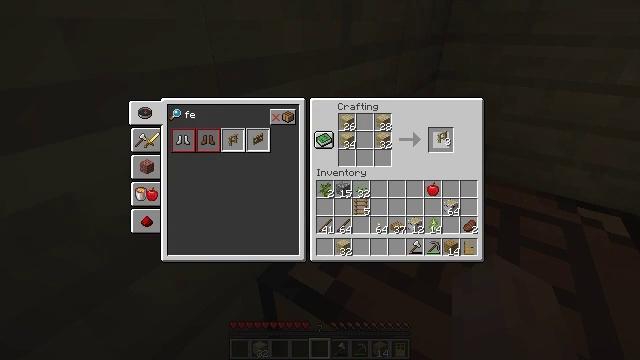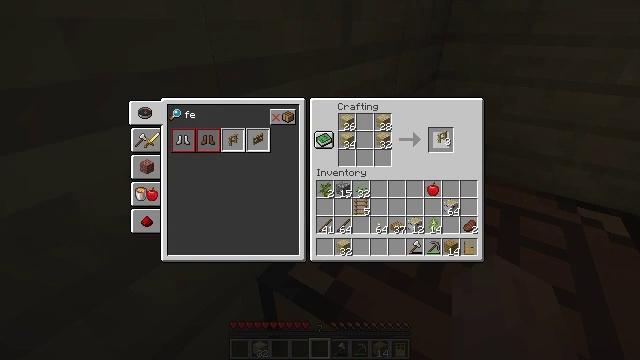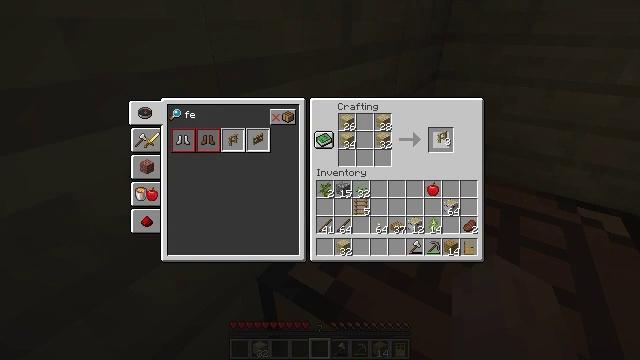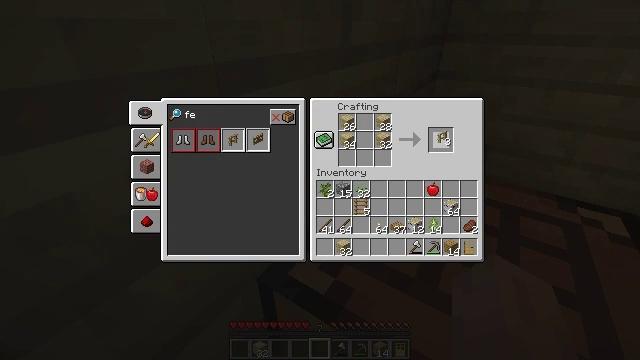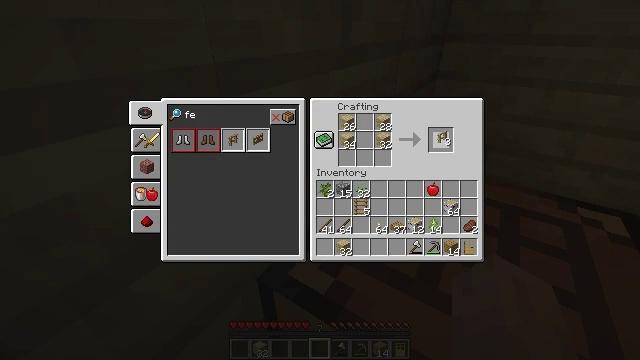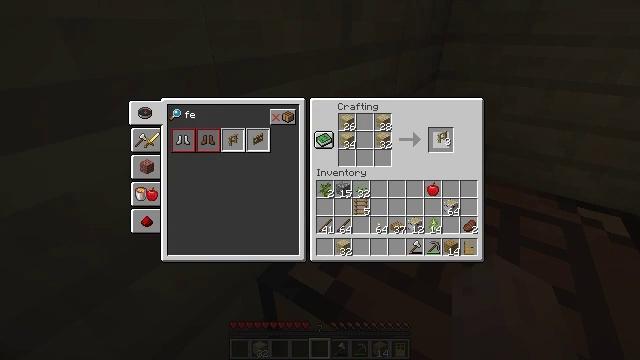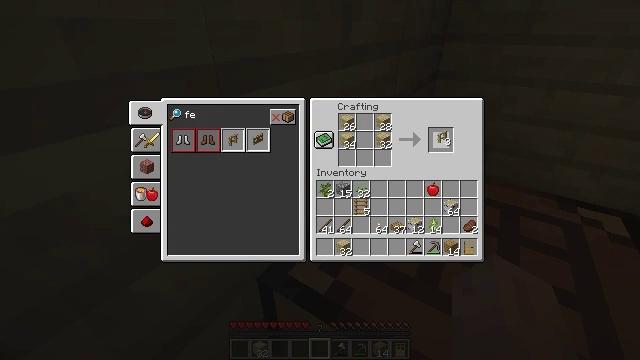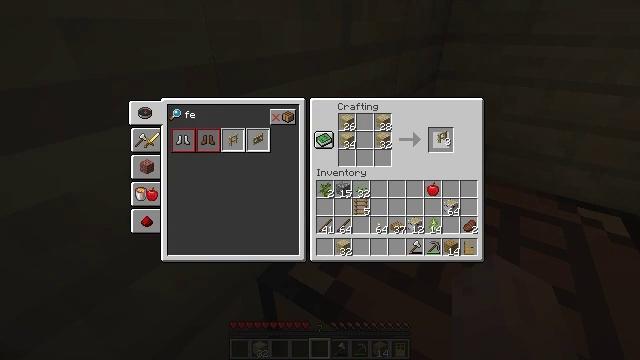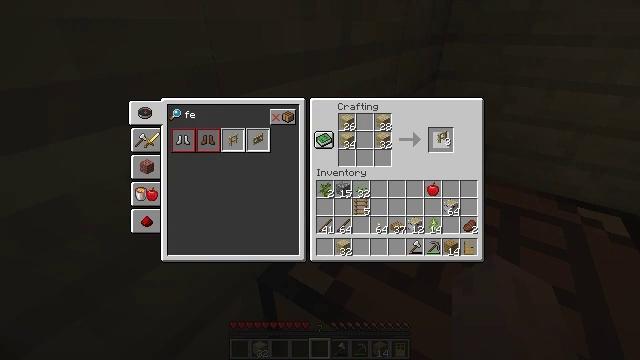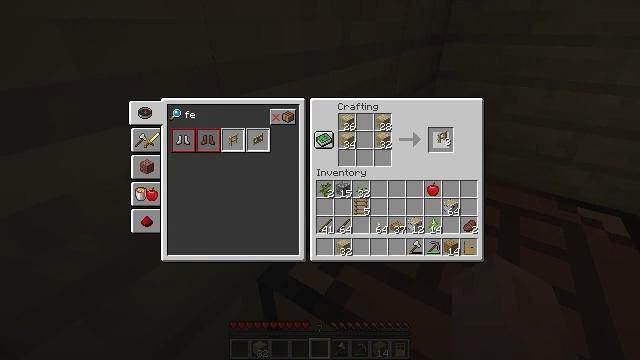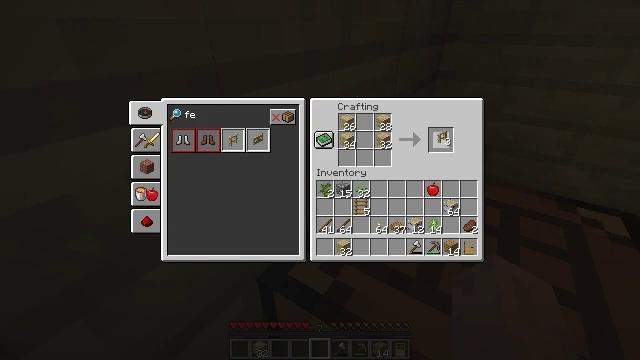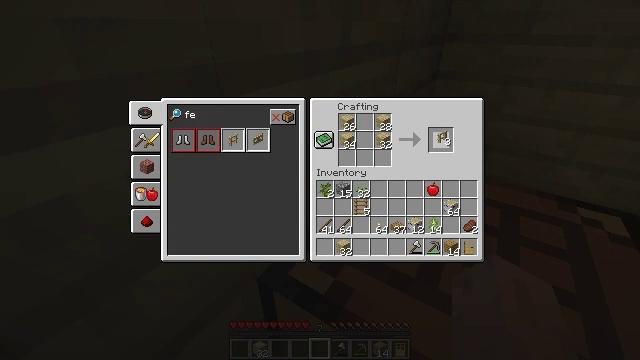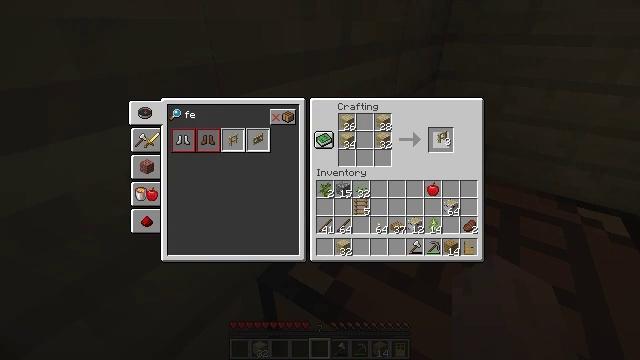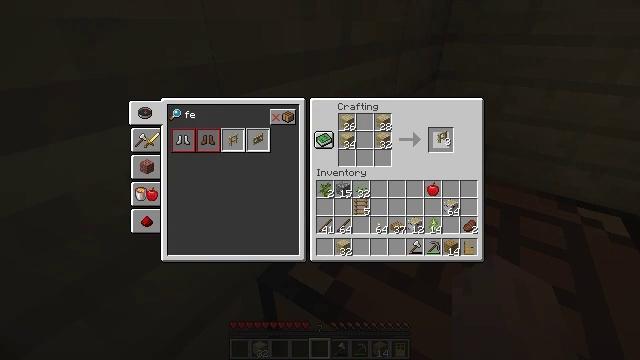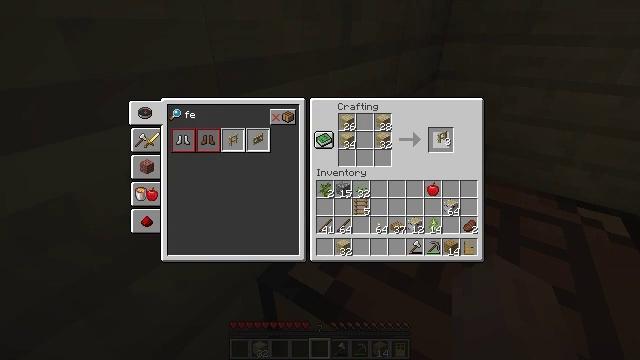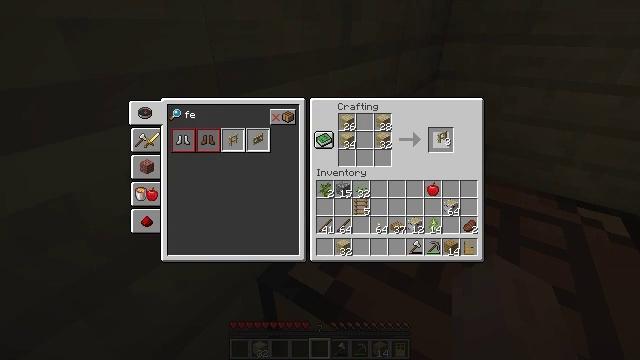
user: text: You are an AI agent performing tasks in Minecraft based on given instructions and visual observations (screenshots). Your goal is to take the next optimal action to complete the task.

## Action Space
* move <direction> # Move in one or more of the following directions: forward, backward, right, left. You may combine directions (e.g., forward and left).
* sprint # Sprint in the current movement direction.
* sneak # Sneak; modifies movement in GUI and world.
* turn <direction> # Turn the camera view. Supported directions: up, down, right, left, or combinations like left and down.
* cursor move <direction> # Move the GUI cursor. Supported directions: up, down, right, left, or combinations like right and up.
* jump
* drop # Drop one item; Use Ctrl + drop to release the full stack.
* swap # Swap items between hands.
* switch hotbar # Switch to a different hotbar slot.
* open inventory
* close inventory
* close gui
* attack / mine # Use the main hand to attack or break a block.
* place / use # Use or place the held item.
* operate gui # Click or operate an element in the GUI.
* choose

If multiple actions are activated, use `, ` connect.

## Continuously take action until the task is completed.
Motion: motion action
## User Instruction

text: Open your crafting table and produce a birch fence.
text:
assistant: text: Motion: no_op
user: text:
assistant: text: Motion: operate gui
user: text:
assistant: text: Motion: operate gui
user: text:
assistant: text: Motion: operate gui
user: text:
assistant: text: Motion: no_op
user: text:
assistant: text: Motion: operate gui
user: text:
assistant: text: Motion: operate gui
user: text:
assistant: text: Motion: no_op
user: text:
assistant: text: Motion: no_op
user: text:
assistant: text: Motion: no_op
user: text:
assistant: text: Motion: no_op
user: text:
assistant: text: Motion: no_op
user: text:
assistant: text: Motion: no_op
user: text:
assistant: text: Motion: no_op
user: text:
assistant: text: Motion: no_op
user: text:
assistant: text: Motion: no_op
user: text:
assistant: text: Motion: no_op
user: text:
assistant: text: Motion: no_op
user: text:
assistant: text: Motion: no_op
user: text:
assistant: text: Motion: no_op
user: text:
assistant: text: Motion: no_op
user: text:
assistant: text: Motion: no_op
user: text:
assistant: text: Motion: no_op
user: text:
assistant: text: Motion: no_op
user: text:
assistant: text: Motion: no_op
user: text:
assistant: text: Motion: no_op
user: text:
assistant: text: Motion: operate gui
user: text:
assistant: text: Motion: operate gui
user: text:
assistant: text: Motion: operate gui
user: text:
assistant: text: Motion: no_op